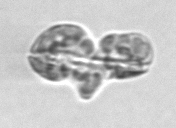
Label: Karenia